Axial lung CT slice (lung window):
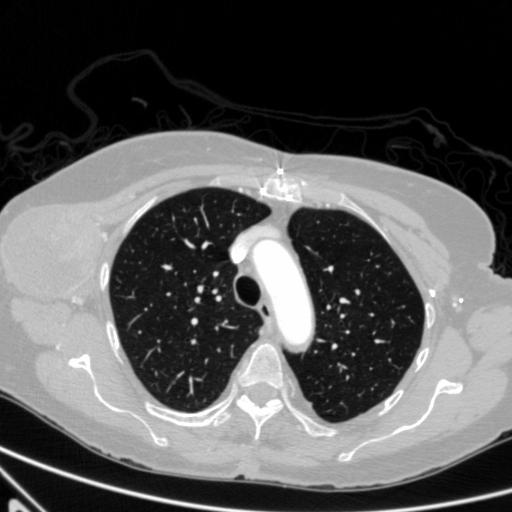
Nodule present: no